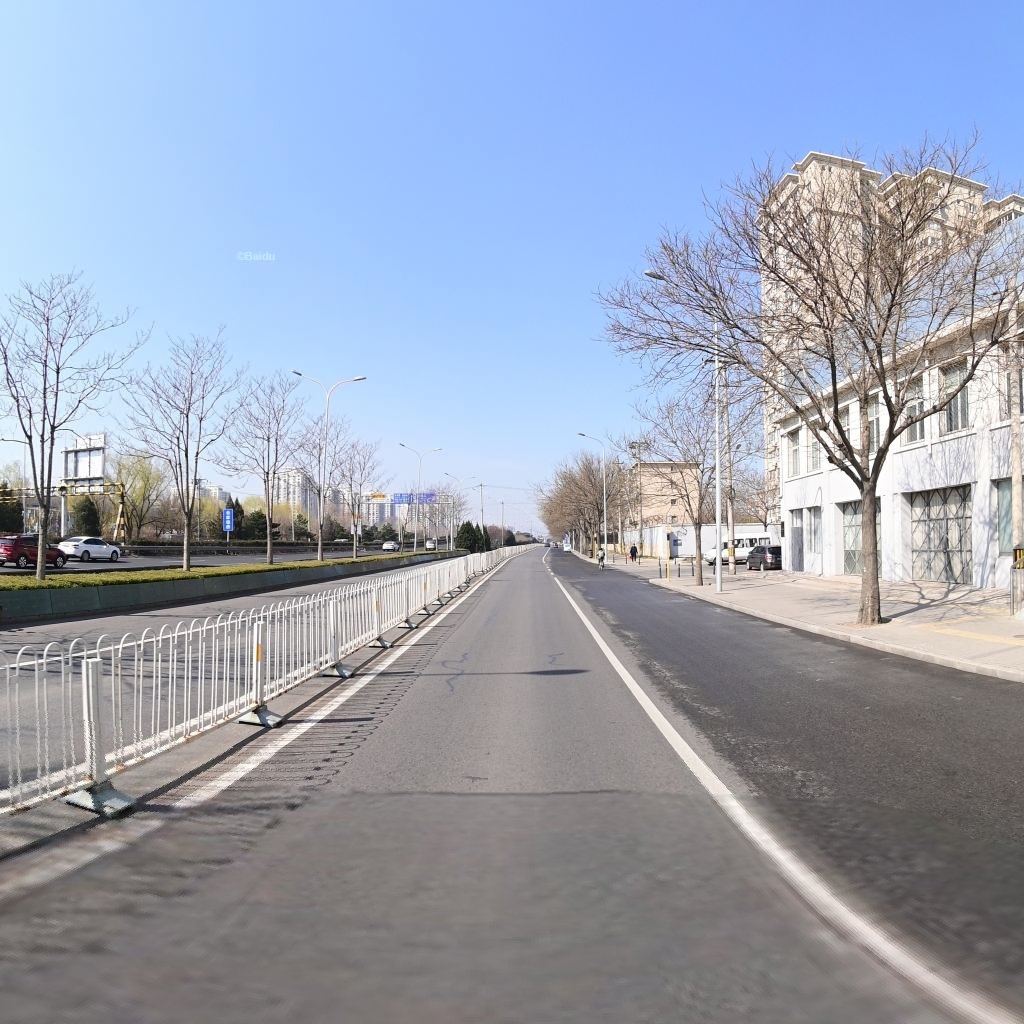
Region: Haidian
Road damage annotations: longitudinal patch, longitudinal patch